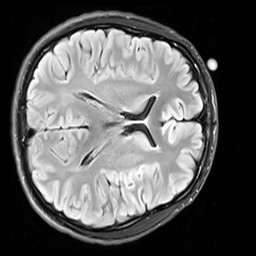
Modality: FLAIR
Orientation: axial
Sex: male
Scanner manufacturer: siemens
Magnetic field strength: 3 T
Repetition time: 10 s
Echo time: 0.09 s